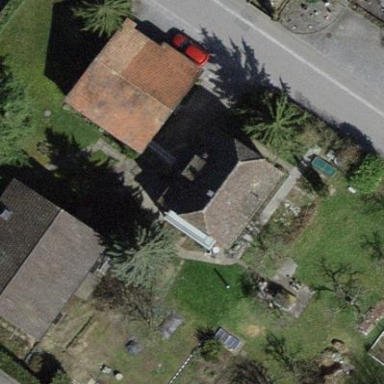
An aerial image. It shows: Building with tiled roof.